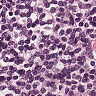
Metastatic tissue present: no